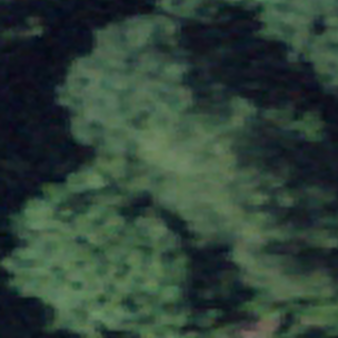
Label: other